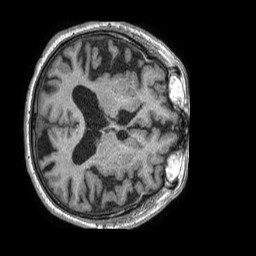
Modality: T1w
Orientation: axial
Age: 77
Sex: male
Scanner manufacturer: philips
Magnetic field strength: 1.5 T
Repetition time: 0.007779 s
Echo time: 0.003637 s